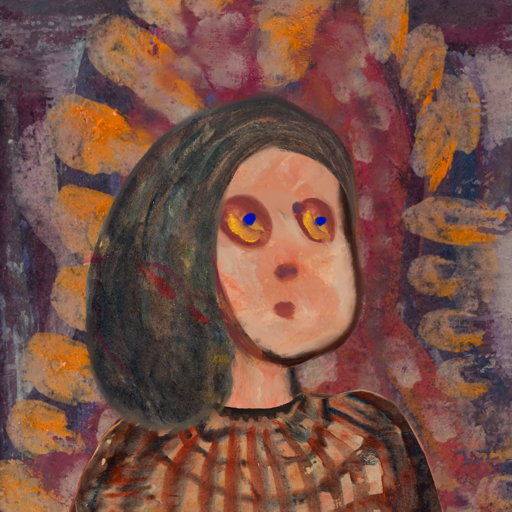
Background: Doll, Head And Neck Side: Roy_Bahadur, Face Side: Mother_And_Son_Son, Bust: Orphan, Hair Side: Gypsy_Mother, Head Accessory: Blank, Second Necklace: Blank, Necklace: Blank, Baby: Blank